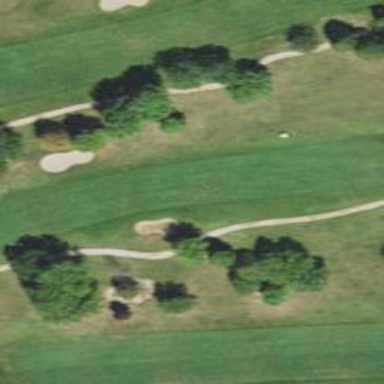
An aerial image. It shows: Pathway for golfing.